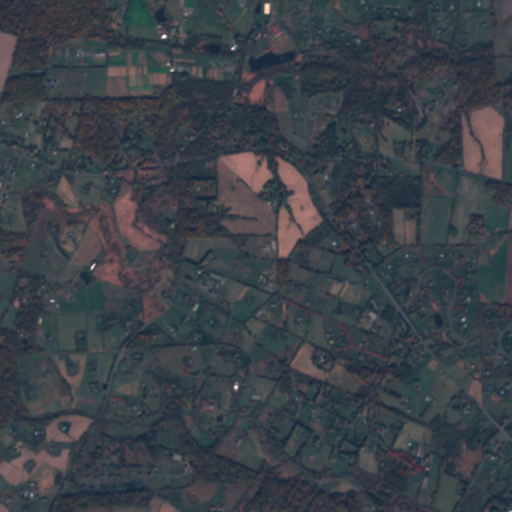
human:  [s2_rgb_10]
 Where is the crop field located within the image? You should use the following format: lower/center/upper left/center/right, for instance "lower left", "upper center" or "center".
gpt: The crop field is located in the upper left of the image.
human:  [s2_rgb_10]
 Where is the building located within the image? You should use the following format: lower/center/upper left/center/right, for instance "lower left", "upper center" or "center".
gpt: The building is located in the center of the image.
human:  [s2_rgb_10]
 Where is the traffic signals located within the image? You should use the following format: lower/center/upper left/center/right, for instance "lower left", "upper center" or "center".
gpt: The traffic signals is located in the upper center of the image.
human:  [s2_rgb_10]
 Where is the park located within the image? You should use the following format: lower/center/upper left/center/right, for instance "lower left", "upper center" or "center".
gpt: There is no park in the image.